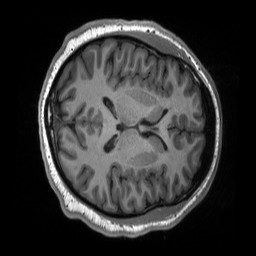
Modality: T1w
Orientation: axial
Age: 18
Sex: male
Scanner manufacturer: siemens
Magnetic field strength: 3 T
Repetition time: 2.3 s
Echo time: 0.00298 s